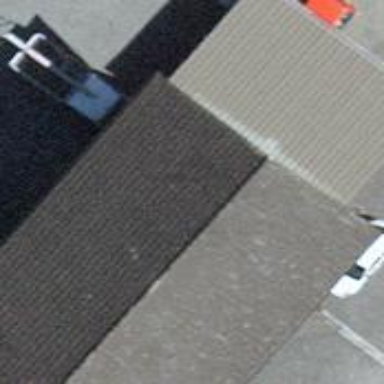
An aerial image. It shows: Car repair shop.